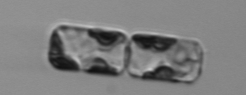
Label: Guinardia_delicatula